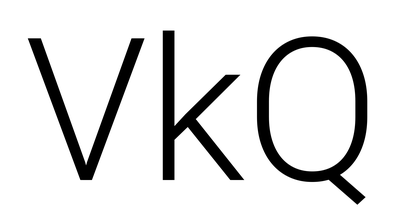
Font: Roboto_Light